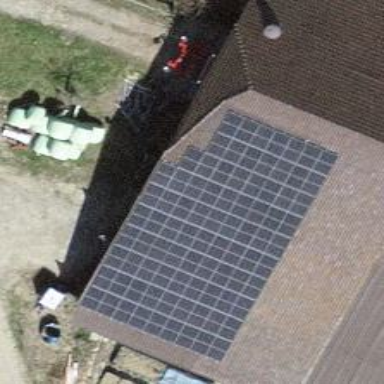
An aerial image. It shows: Solar power generator.